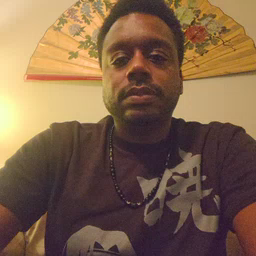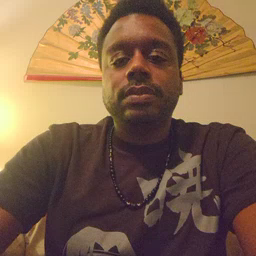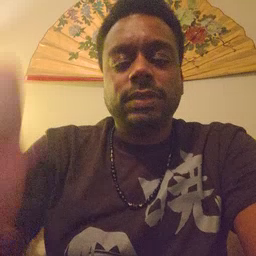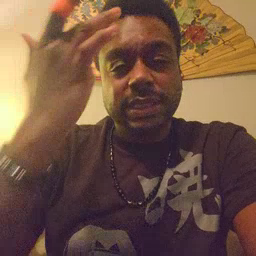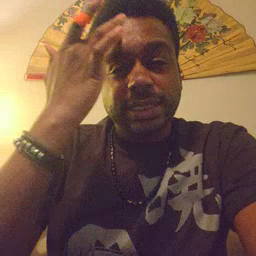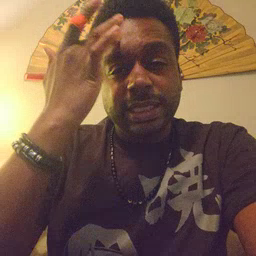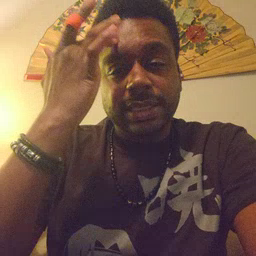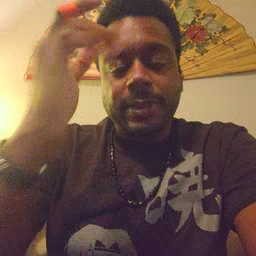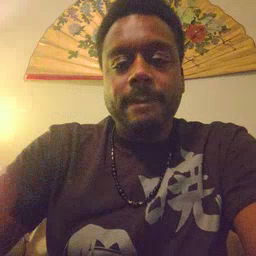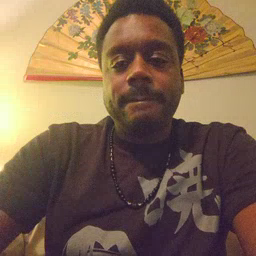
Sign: sick